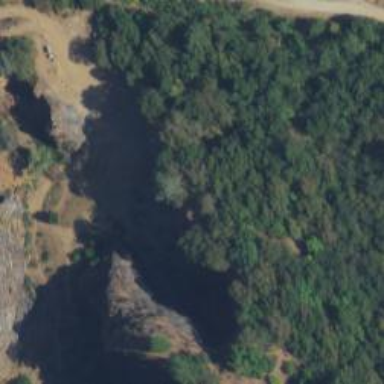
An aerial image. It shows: Cliff in nature.